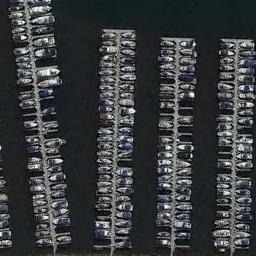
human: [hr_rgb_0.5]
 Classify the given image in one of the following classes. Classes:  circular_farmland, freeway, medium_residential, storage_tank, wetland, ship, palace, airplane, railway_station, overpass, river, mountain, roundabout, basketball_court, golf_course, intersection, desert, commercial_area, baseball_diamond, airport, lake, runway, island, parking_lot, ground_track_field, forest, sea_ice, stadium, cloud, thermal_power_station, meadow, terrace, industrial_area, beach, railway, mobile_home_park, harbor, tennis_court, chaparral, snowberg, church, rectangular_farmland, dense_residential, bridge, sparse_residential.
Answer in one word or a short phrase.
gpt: harbor